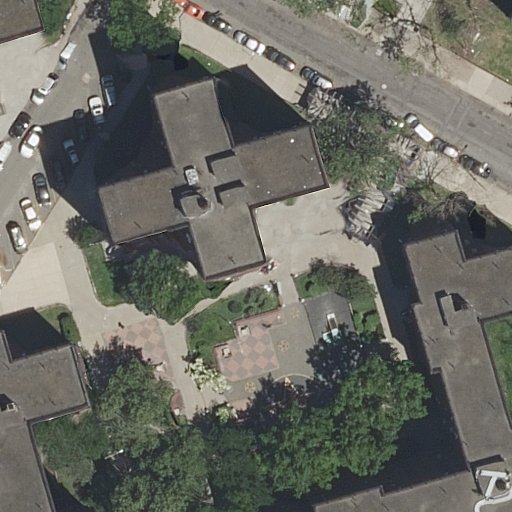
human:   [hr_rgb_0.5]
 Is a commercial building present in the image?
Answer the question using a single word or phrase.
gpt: no

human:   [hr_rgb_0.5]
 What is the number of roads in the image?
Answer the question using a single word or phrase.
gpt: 11

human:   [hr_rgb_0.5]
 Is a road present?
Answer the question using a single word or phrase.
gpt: yes

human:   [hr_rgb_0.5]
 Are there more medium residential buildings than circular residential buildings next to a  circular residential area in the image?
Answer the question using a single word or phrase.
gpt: yes

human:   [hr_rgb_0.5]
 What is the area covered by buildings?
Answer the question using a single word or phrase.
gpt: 3047m2

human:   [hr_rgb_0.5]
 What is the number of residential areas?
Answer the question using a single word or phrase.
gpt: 2

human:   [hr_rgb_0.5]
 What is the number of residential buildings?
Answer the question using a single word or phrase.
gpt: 5

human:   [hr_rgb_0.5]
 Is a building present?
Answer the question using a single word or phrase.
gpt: yes

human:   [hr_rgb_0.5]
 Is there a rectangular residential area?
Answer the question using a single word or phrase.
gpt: yes

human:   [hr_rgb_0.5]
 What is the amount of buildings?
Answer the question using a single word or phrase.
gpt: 5

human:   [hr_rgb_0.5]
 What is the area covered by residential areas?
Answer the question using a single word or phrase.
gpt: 12823m2

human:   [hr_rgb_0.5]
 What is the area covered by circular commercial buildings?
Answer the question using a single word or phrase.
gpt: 0m2

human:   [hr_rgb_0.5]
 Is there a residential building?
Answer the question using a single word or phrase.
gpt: yes

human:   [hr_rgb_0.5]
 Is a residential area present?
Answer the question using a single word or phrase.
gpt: yes

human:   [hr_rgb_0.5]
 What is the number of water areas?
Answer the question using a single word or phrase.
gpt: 0

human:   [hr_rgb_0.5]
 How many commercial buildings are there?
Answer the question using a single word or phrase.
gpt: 0

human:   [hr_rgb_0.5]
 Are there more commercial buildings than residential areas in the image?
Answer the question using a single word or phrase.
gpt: no

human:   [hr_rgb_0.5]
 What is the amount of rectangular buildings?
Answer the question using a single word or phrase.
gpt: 1

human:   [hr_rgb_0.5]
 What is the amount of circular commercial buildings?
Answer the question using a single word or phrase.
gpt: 0

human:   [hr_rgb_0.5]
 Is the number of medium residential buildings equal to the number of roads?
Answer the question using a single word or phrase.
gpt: no

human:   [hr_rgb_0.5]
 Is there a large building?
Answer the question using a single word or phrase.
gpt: yes

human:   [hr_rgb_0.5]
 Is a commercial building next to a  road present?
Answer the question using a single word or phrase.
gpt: no

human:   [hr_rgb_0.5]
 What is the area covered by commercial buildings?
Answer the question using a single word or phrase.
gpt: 0m2

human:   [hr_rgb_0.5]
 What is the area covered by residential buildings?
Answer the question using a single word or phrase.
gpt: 3047m2

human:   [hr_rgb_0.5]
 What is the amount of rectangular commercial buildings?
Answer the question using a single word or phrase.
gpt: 0

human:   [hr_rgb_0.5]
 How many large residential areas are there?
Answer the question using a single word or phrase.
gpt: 2

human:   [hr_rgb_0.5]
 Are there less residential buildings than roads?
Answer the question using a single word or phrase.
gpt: yes

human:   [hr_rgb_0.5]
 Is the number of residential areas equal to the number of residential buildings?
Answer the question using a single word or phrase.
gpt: no

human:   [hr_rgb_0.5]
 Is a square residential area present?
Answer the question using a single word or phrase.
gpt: no

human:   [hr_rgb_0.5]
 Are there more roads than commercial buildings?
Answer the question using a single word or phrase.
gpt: yes

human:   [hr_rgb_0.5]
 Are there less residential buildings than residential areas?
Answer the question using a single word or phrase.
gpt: no

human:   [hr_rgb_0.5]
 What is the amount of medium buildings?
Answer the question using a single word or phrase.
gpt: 1

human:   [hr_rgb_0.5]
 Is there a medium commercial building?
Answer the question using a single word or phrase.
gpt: no

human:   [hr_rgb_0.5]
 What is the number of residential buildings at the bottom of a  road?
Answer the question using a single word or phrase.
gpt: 3

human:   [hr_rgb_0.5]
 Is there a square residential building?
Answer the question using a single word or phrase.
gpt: no

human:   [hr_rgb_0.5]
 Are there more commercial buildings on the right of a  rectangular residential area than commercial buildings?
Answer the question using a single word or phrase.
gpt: no

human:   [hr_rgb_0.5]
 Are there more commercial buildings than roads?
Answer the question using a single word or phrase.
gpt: no

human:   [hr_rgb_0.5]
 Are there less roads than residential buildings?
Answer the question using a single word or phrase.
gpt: no

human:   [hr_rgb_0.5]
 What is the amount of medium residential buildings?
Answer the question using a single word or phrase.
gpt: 1

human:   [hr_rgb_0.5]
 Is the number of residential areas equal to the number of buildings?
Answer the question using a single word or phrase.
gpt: no

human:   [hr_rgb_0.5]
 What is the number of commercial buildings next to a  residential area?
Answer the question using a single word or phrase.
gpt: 0

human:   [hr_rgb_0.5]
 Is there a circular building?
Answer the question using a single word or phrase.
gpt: no

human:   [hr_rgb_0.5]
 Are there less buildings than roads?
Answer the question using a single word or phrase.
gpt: yes

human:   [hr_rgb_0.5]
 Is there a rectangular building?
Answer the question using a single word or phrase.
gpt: yes

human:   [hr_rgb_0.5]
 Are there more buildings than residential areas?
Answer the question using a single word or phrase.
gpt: yes

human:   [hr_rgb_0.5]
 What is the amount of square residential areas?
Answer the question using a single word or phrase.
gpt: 0

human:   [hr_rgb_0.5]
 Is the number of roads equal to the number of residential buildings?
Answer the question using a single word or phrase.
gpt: no

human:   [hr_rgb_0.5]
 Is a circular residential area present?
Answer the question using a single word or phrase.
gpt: no

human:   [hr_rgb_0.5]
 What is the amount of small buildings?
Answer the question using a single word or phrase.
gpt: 1

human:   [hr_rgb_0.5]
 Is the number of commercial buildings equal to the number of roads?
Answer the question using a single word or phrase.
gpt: no

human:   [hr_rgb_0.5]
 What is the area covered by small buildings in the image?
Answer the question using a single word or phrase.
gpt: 35m2

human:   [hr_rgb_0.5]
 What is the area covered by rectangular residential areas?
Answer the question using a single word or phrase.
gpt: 12823m2

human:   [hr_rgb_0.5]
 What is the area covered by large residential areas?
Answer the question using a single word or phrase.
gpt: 12823m2

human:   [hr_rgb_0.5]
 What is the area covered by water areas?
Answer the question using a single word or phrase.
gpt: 0m2

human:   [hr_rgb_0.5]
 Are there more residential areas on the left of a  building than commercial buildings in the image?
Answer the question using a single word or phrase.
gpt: yes

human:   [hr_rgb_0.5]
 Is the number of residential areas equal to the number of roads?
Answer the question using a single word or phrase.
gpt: no

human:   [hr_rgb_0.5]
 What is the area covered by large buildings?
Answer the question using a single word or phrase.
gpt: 2655m2

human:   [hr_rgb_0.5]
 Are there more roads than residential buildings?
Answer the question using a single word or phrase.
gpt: yes

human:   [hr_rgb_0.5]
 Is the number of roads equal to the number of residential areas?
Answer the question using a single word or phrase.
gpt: no

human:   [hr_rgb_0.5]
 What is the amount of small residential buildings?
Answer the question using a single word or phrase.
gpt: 1

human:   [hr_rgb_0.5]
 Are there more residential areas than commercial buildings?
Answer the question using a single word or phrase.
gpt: yes

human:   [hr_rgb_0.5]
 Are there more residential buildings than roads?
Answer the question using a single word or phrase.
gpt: no

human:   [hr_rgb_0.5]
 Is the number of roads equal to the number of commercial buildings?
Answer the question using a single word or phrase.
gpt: no

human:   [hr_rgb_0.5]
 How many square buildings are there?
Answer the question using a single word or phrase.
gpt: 0